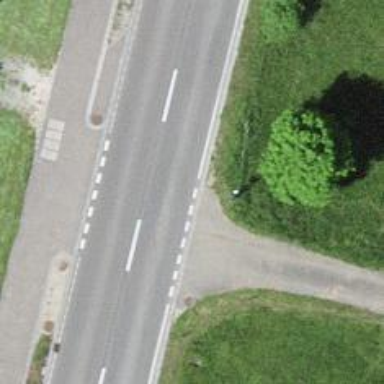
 with sidewalks on both sides and cycle track."